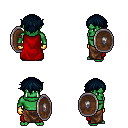
a pixel art fantasy rpg character, male body template, orc, green skin, red cape, robe skirt, raven short bangs hairstyle, gold gloves, shield, four views (front, back, left, right), 2x2 character sprite sheet, small pixel art, hard edges, no anti-aliasing